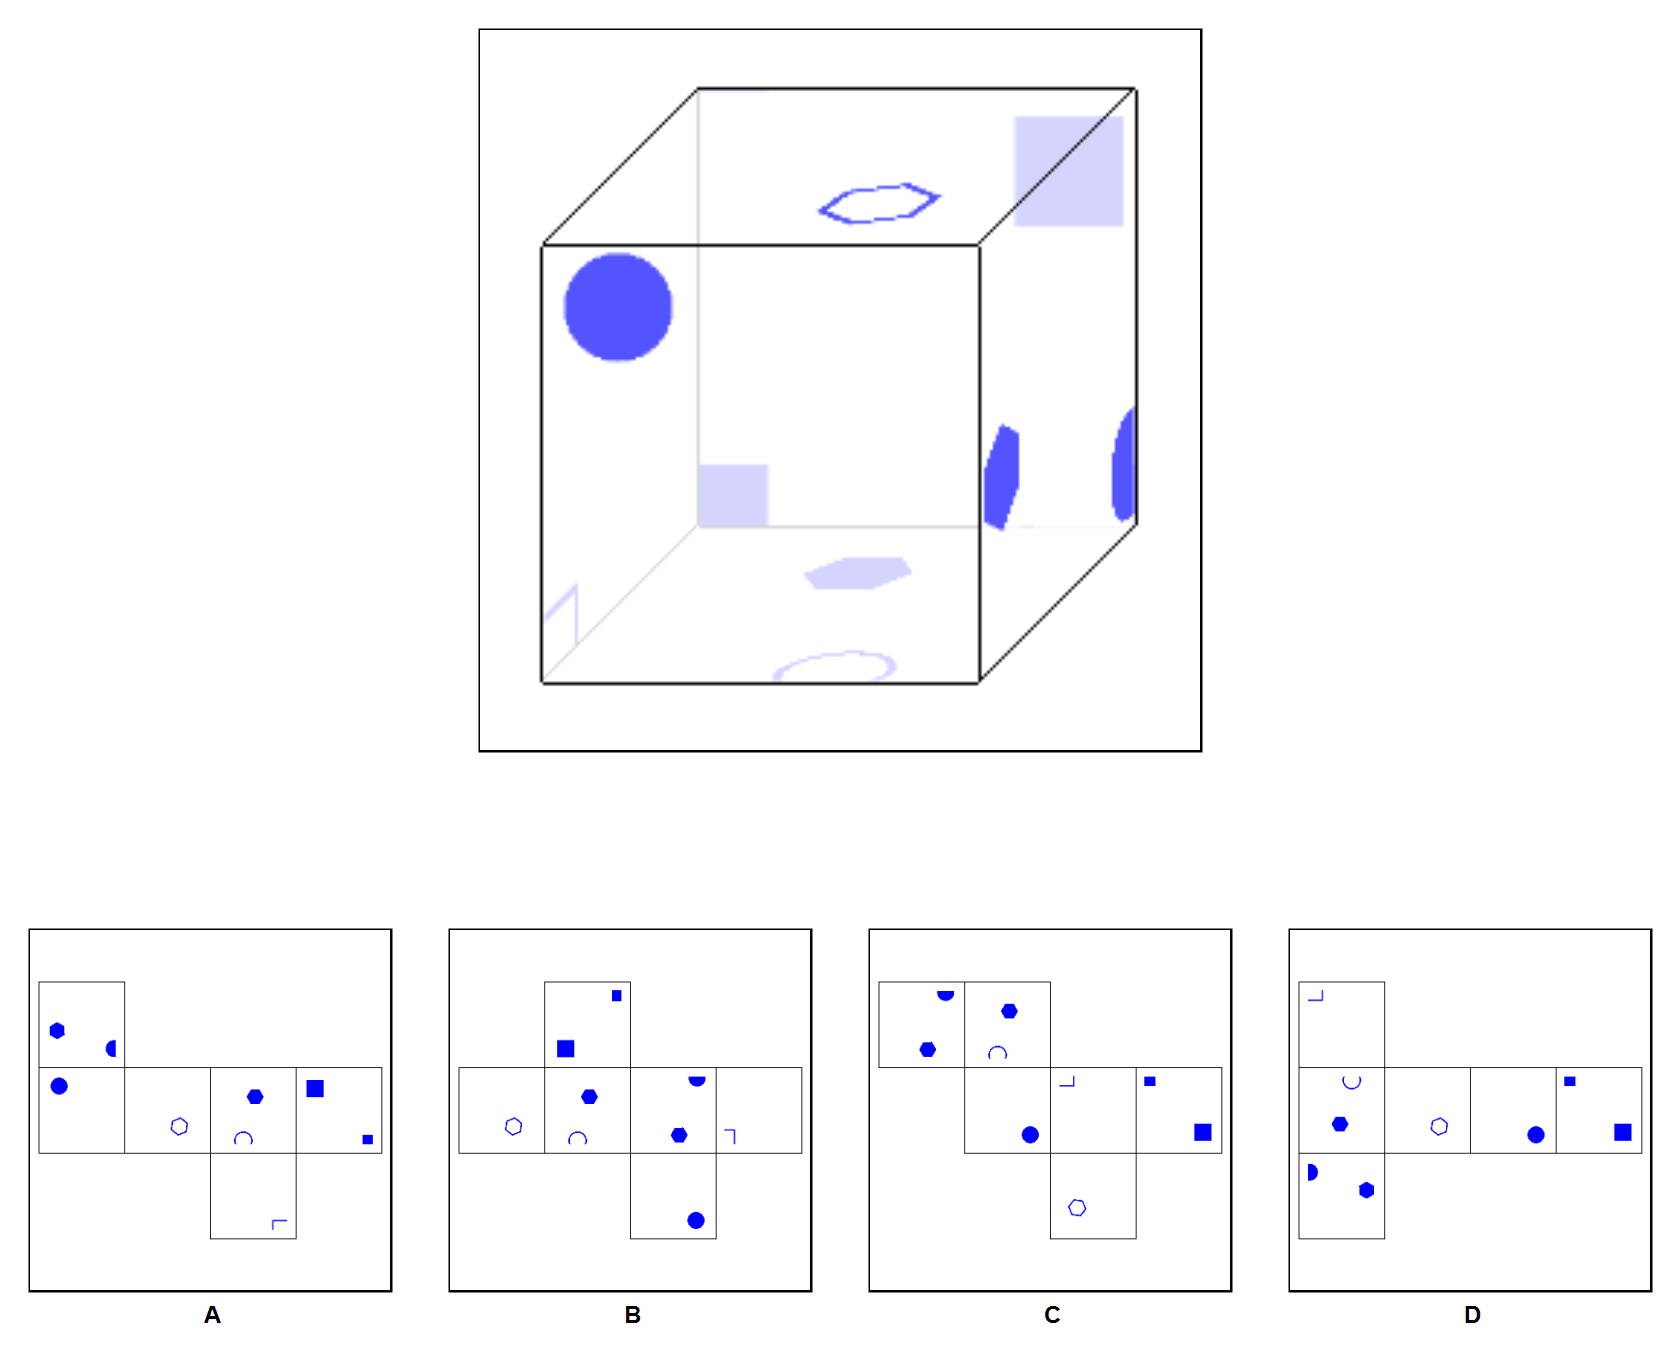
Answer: C